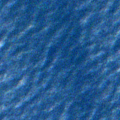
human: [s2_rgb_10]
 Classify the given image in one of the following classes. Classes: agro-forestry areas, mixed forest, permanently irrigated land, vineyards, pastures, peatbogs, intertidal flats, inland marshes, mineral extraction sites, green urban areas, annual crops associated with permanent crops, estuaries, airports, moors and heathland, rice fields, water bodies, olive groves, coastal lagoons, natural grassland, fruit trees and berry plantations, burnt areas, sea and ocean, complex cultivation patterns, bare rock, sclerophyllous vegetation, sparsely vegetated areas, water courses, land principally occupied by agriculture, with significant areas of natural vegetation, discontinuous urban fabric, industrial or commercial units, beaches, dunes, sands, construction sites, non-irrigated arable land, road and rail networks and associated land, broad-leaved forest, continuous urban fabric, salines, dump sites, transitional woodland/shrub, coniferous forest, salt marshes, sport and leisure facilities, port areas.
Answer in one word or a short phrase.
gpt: sea and ocean